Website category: jobs
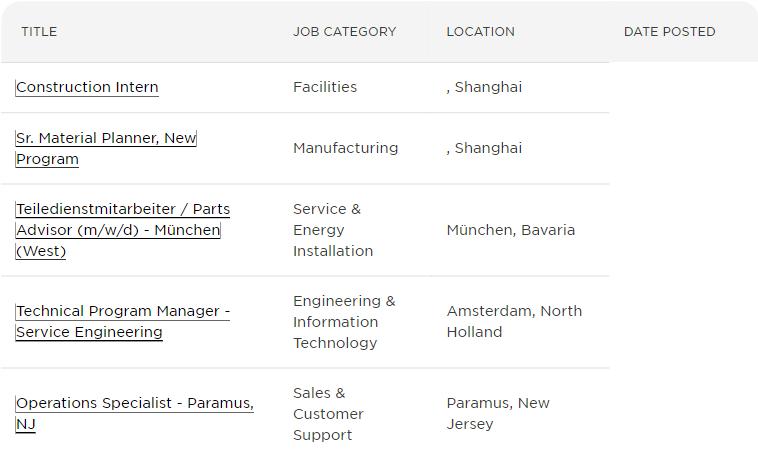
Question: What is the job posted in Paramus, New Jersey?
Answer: Operations Specialist - Paramus, NJ

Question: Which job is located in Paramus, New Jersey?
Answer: Operations Specialist - Paramus, NJ

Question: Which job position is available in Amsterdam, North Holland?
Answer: Technical Program Manager - Service Engineering

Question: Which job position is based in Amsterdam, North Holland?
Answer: Technical Program Manager - Service Engineering

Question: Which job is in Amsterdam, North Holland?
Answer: Technical Program Manager - Service Engineering

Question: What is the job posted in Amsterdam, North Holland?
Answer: Technical Program Manager - Service Engineering

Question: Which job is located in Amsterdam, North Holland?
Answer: Technical Program Manager - Service Engineering

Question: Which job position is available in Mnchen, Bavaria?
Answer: Teiledienstmitarbeiter / Parts Advisor (m/w/d) - Mnchen (West)

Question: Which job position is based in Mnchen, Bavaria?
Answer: Teiledienstmitarbeiter / Parts Advisor (m/w/d) - Mnchen (West)

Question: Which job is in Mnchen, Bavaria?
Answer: Teiledienstmitarbeiter / Parts Advisor (m/w/d) - Mnchen (West)

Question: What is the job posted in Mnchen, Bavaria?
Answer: Teiledienstmitarbeiter / Parts Advisor (m/w/d) - Mnchen (West)

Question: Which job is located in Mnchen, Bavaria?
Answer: Teiledienstmitarbeiter / Parts Advisor (m/w/d) - Mnchen (West)